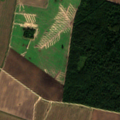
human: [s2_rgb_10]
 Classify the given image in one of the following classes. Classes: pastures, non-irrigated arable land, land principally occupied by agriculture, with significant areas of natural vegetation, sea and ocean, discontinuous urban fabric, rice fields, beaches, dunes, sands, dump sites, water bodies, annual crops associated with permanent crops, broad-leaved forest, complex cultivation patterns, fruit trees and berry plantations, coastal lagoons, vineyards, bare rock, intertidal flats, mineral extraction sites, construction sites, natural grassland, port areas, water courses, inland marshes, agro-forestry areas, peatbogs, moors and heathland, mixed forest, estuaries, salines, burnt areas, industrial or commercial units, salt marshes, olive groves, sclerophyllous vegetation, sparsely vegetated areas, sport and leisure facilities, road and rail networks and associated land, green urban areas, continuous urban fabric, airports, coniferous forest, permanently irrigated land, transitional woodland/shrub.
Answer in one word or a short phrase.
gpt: non-irrigated arable land, complex cultivation patterns, broad-leaved forest